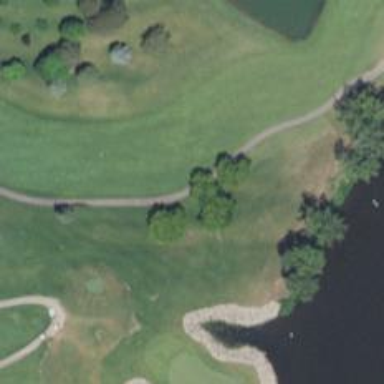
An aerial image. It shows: Asphalt service road that appears to be golf cart path.